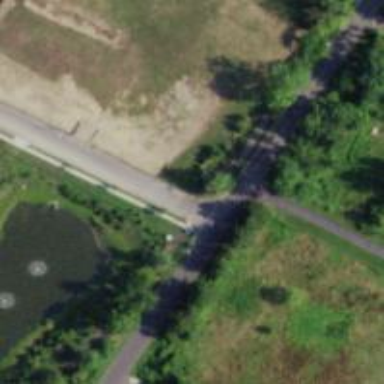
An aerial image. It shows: Unmarked crossing for cyclists on cycleway.